Aerial crown-view tile of a tropical tree (Barro Colorado Island, Panama), acquired 20241014:
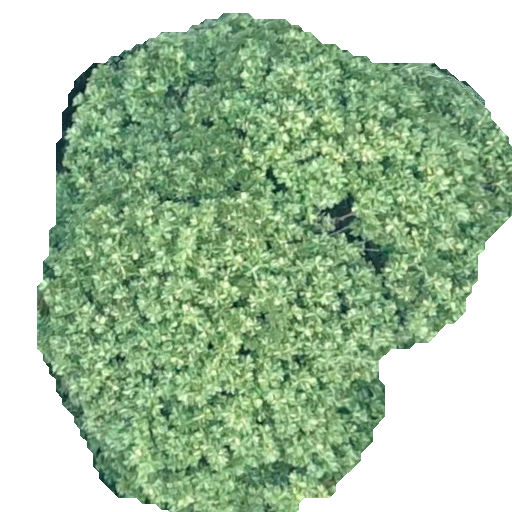
Species: Dipteryx oleifera
GBIF accepted scientific name: Dipteryx oleifera
Crown area: 272.456 m²